Field crop: tomato
Growth stage: 2
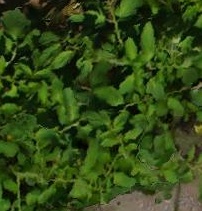
Species: tomato